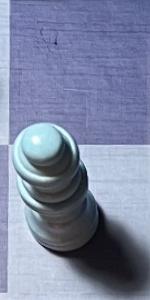
Label: Queen_White